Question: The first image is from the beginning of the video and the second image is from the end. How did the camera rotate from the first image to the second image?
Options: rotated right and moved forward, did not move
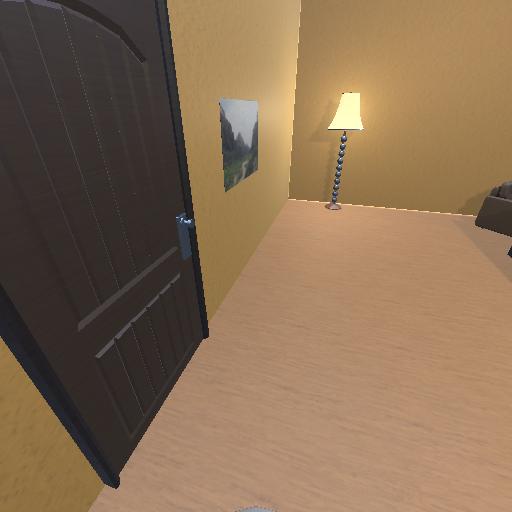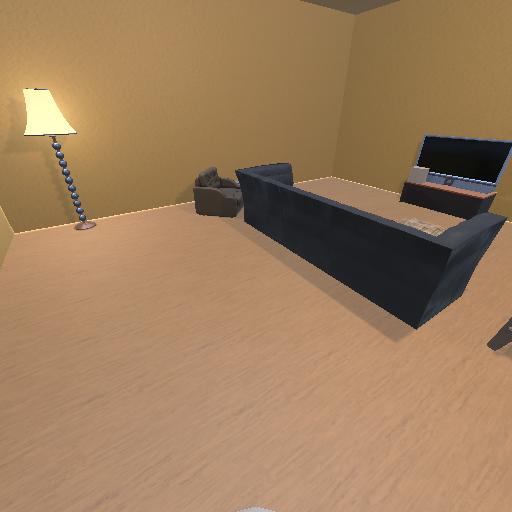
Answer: rotated right and moved forward